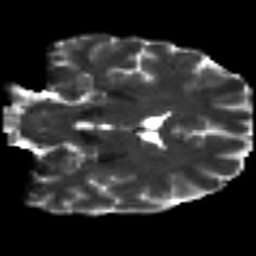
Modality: T2w
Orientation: coronal
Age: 47
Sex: male
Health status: ill
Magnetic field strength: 3 T
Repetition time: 9 s
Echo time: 0.093 s